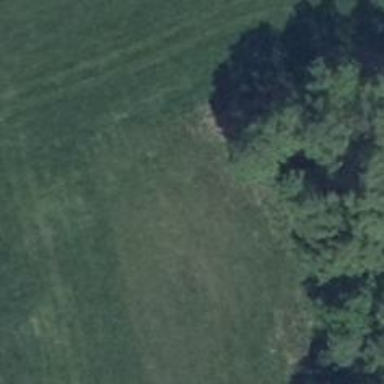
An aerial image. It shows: Hunting stand.